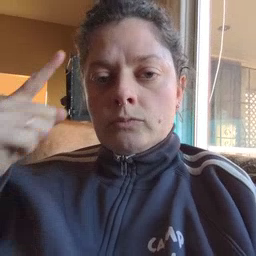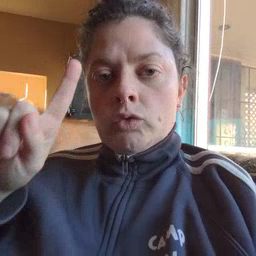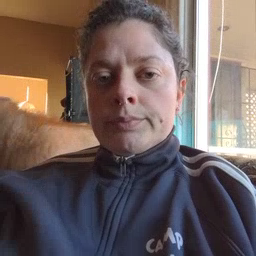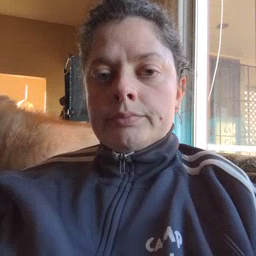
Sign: for